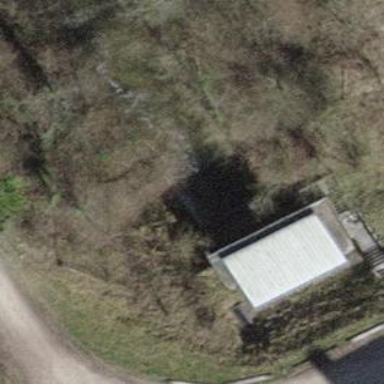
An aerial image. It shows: Tunnel through canal.